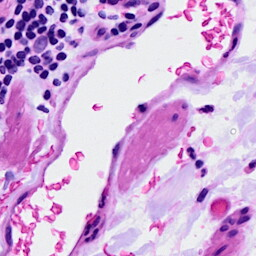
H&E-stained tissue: Ovarian